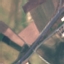
Land use / land cover class: Highway